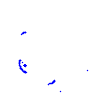
Particle: proton